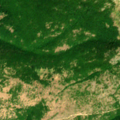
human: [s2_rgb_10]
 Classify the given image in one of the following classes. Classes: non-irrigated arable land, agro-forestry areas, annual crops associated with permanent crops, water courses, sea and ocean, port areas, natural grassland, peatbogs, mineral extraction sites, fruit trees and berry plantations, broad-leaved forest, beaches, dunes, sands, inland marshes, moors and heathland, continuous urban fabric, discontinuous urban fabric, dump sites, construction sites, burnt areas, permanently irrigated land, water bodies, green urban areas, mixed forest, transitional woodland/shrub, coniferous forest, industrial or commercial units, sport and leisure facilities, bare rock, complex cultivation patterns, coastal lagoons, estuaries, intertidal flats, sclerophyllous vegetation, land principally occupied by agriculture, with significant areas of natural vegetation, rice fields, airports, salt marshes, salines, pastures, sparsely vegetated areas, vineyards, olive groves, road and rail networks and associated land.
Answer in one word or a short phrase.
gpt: broad-leaved forest, natural grassland, transitional woodland/shrub